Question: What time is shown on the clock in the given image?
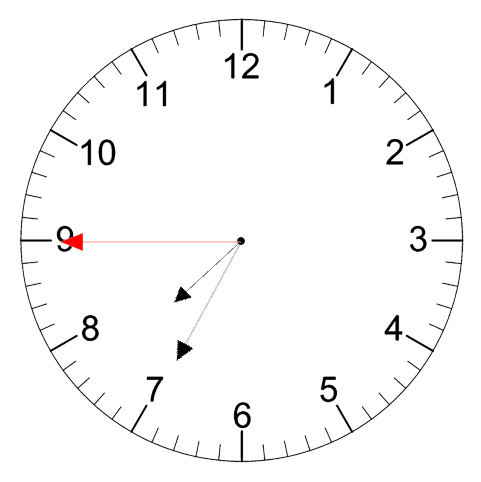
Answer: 07:34:45